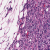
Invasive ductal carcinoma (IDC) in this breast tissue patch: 0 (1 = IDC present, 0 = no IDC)